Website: lowes
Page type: billing-address
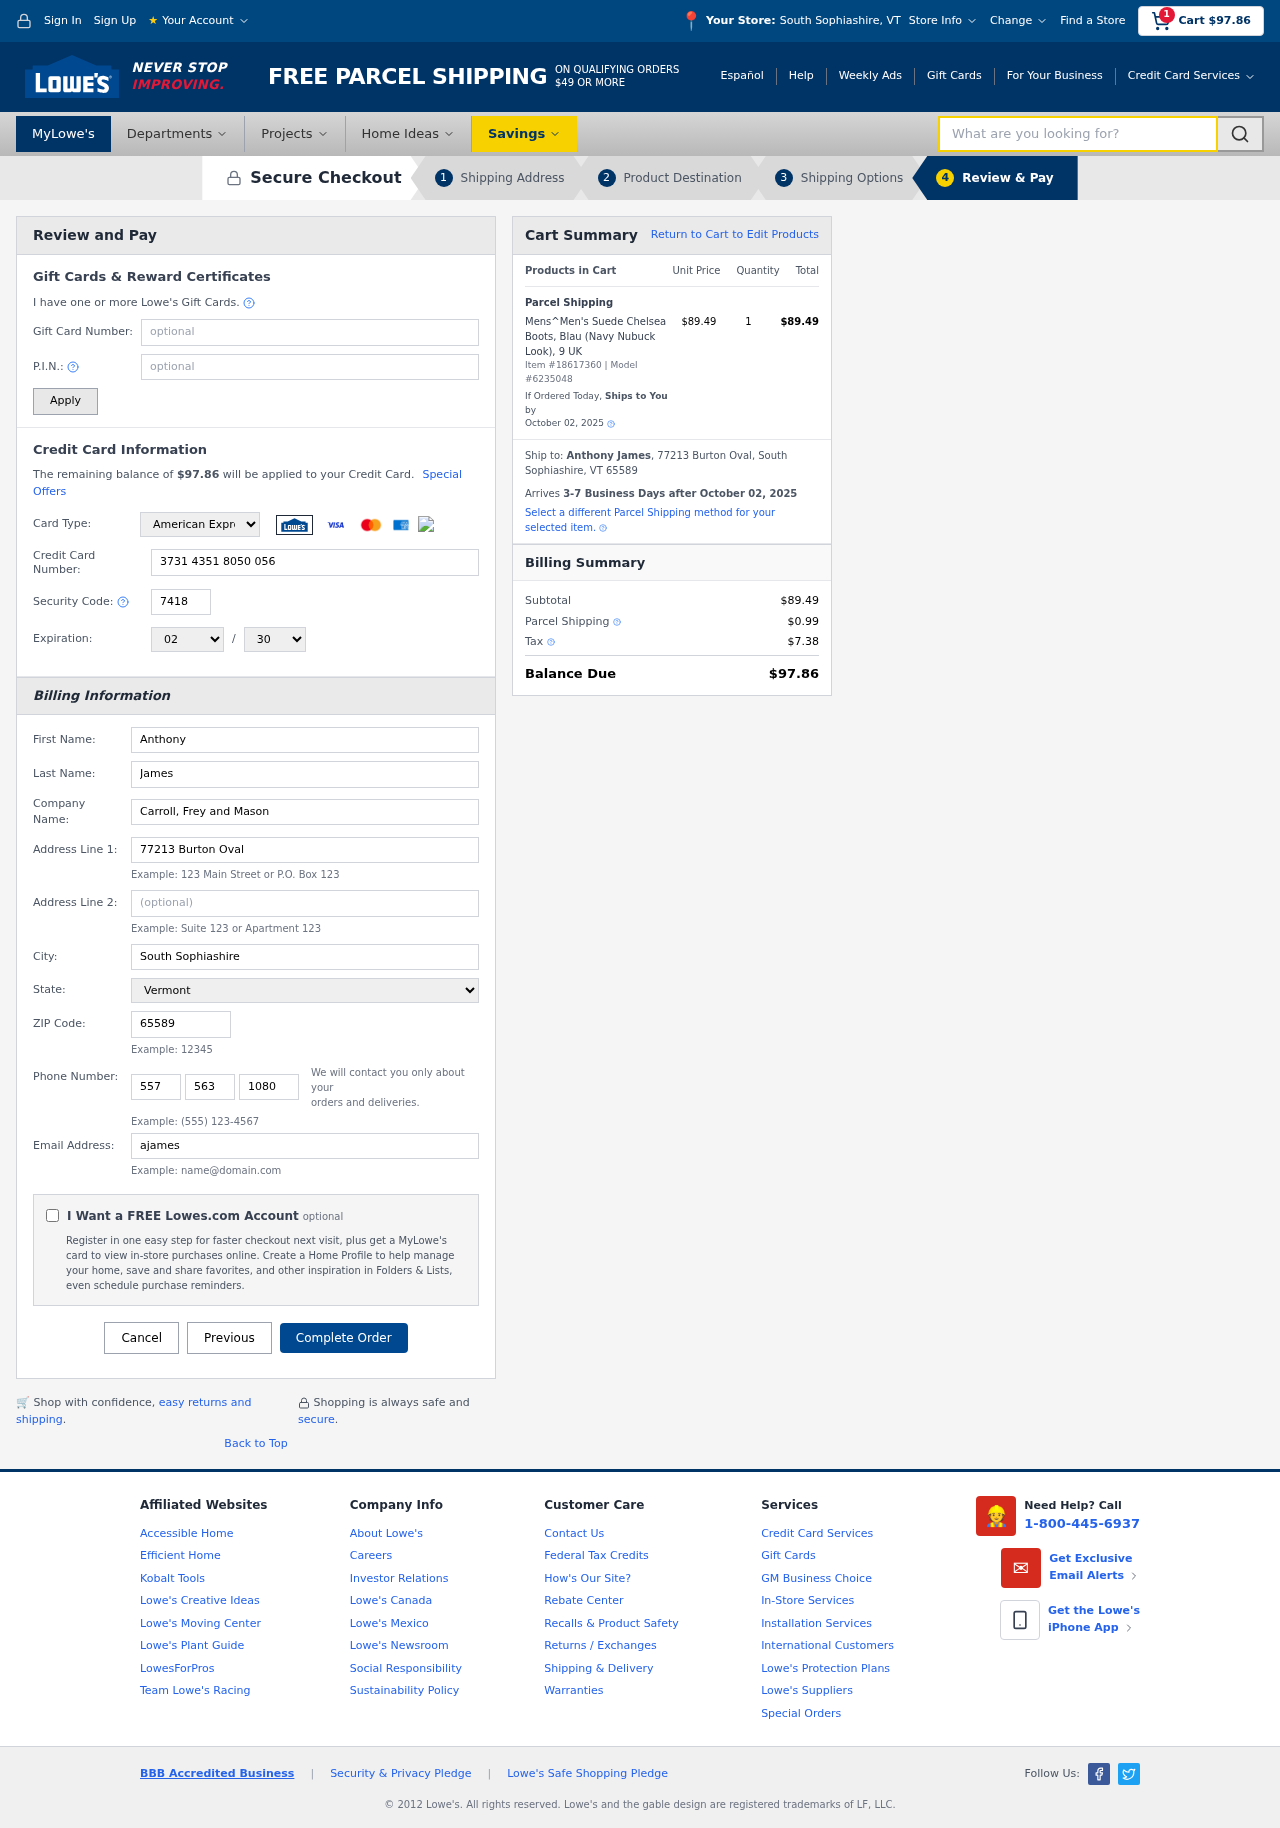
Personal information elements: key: PII_CARD_CVV
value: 7418
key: PII_CARD_EXPIRY_MONTH
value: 02
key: PII_CARD_EXPIRY_YEAR
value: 30
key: PII_CARD_NUMBER
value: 3731 4351 8050 056
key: PII_CARD_TYPE
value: American Express
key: PII_CITY
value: South Sophiashire
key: PII_CITY_STATE
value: South Sophiashire, VT
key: PII_COMPANY
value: Carroll, Frey and Mason
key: PII_EMAIL
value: ajames@yahoo.com
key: PII_FIRSTNAME
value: Anthony
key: PII_FULLNAME
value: Anthony James
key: PII_LASTNAME
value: James
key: PII_PHONE_AREA
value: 557
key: PII_PHONE_PREFIX
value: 563
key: PII_PHONE_SUFFIX
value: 1080
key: PII_POSTCODE
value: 65589
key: PII_STATE
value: Vermont
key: PII_STREET
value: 77213 Burton Oval
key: PII_CITY_STATE_ZIP
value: South Sophiashire, VT 65589
Product elements: key: PRODUCT1_NAME
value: Mens^Men's Suede Chelsea Boots, Blau (Navy Nubuck Look), 9 UK
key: PRODUCT1_PRICE
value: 89.49
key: PRODUCT1_QUANTITY
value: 1
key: PRODUCT_ITEM_NUMBER
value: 18617360
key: PRODUCT_MODEL_NUMBER
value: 6235048
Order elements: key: ORDER_SUBTOTAL
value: $97.86
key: ORDER_TOTAL
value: $97.86
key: ORDER_SHIPPING_DATE
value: October 02, 2025
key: ORDER_SUBTOTAL
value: $89.49
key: ORDER_DELIVERY_DATE
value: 3-7 Business Days after October 02, 2025
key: ORDER_SHIPPING_DATE2
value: October 02, 2025
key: ORDER_SUBTOTAL2
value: $89.49
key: ORDER_SHIPPING_COST
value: $0.99
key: ORDER_TAX
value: $7.38
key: ORDER_TOTAL2
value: $97.86
Search elements: key: HEADER_SEARCH
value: What are you looking for?